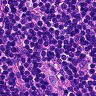
Metastatic tissue present: no